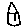
Label: house